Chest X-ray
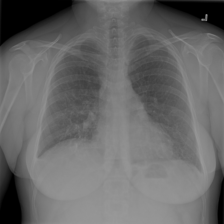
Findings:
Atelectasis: negative
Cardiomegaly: negative
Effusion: negative
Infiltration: negative
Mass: negative
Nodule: negative
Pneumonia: negative
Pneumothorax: negative
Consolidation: negative
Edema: negative
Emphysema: negative
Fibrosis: negative
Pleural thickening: negative
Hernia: negative